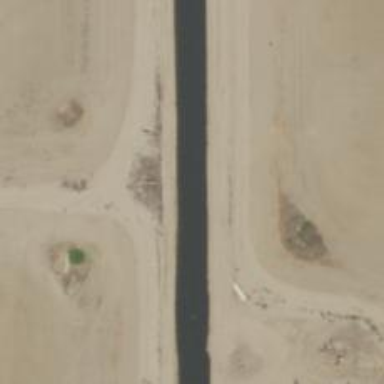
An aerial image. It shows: Canal.